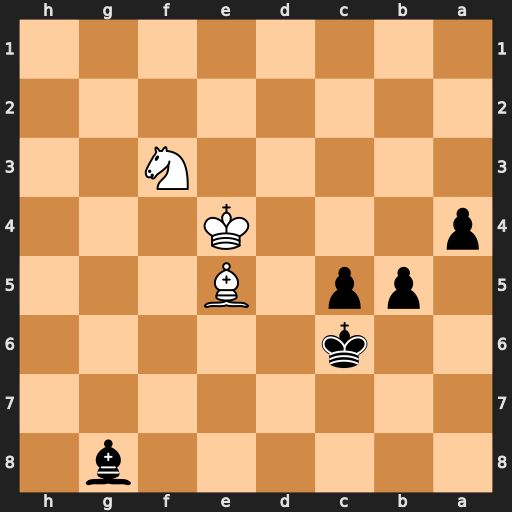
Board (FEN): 6b1/8/2k5/1pp1B3/p3K3/5N2/8/8
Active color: b
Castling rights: -
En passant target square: -
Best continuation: Bd5+ Ke3 Bxf3